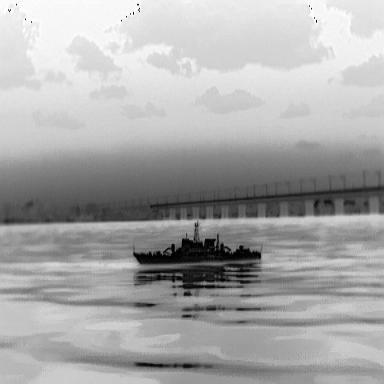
There is a warship in the infrared image.